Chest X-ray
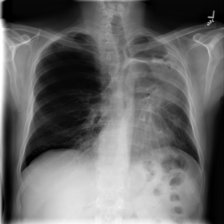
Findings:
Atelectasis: positive
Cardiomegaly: negative
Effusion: negative
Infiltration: negative
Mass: positive
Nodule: negative
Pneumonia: negative
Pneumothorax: negative
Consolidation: negative
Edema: negative
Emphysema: negative
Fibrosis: negative
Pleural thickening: negative
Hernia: negative